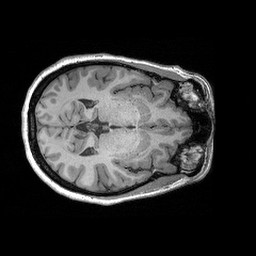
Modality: T1w
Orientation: axial
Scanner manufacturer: siemens
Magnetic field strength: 3 T
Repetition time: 2.3 s
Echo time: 0.00298 s